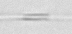
Label: Bacillariophyceae